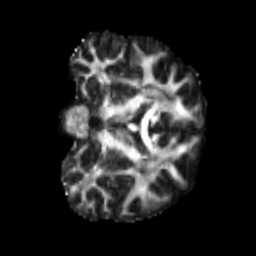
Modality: FA
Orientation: coronal
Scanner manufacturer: siemens
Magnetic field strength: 3 T
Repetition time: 4 s
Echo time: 0.0594 s